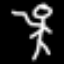
Label: angel